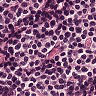
Metastatic tissue present: no